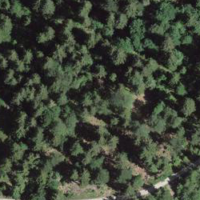
EUNIS habitat code: 43
Species observed at this site:
Euphorbia cyparissias
Pyrrhula pyrrhula